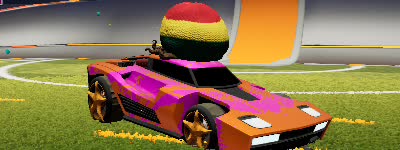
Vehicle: breakout